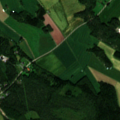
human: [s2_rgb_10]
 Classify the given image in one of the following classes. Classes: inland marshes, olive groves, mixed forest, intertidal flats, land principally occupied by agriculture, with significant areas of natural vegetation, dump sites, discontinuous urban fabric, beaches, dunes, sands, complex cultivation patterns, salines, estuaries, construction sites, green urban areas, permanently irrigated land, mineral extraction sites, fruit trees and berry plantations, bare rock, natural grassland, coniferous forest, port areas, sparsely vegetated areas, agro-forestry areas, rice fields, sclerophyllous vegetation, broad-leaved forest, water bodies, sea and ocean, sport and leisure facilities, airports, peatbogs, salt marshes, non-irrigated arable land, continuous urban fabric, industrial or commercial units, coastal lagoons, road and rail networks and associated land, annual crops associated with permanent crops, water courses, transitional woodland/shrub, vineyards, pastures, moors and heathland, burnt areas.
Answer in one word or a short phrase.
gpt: non-irrigated arable land, mixed forest